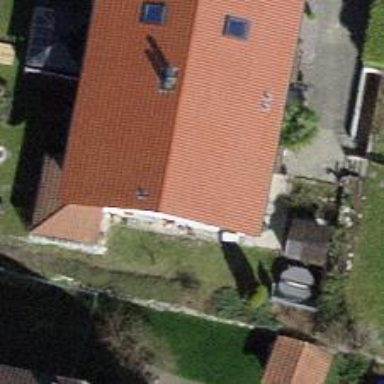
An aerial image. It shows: Residential building with gabled roof oriented along its length.